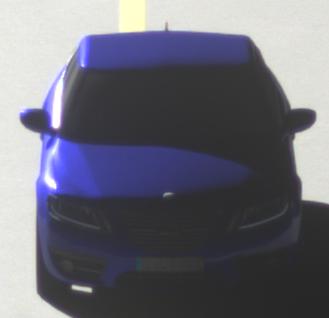
Make: Saab
Model: 5-Sep
Detailed model: 9-5 1.6T
Model produced from: 2010/06
Model produced until: 2011/12
Doors: 4
Color: blue
Road condition: dry road
Daytime: morning or afternoon
Contrast: high contrast